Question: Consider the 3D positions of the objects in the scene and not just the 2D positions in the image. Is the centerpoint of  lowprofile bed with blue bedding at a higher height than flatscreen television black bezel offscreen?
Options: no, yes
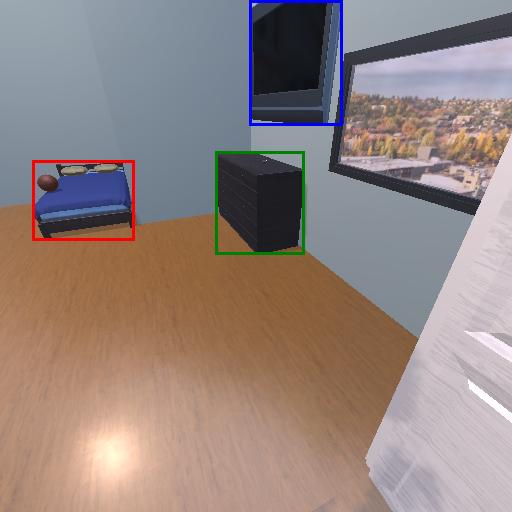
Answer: no